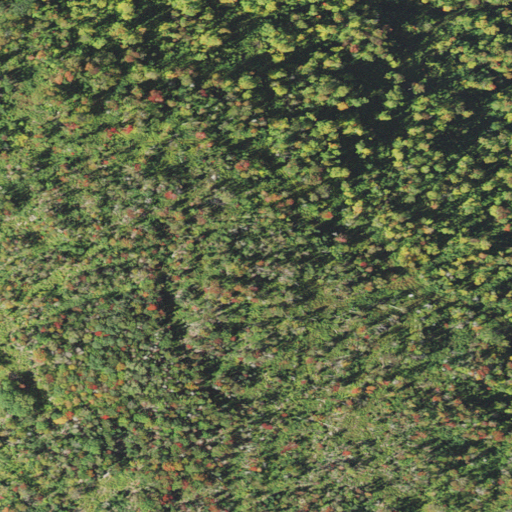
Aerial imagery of mountain in Vermont named Shaw Mountain containing deciduous forest, mixed forest, evergreen forest, and shrub